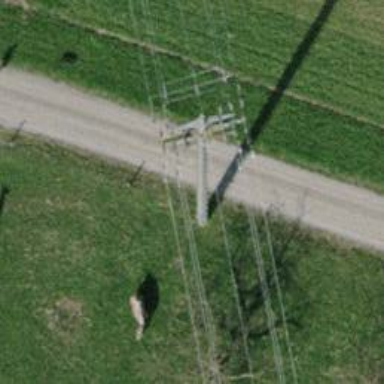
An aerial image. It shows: Power tower.